Question: in the following sample data , how can i display the abline ( i e the red color line) in legend with y.
my code and data:
'''
x<-c(1990,1991,1992,1993,1994,1995)
y<-c(400,500,465,450,550,555)
df<-data.frame(x,y)
df
plot1<- ggplot(df, aes(x)) +
geom_line(size=0.5,lty="dashed", aes(y=y),color="Blue") +
geom_abline(aes(slope=-0.62,intercept=1670,colour="break"),size=0.9)+
geom_point(aes(y=y,shape="y"),size=4, color="Gray24",fill="Green")
plot1
'''
.
what i got is the below image. i need the red line to be displayed in legend
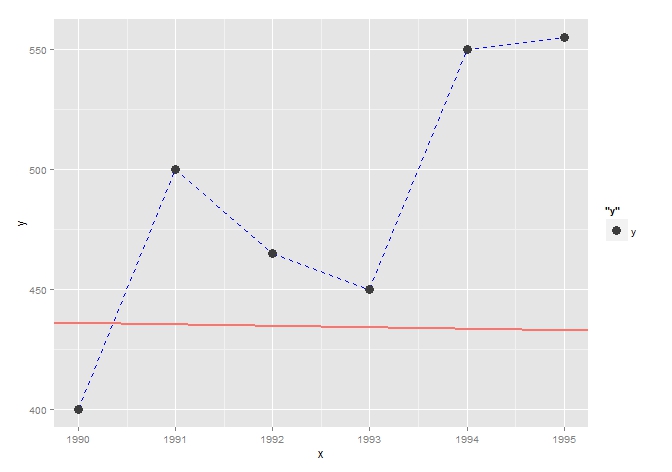
Answer: You can use the 'show_guide=TRUE' argument:
'''
plot1<- ggplot(df, aes(x)) +
geom_line(size=0.5,lty="dashed", aes(y=y),color="Blue") +
geom_abline(aes(slope=-0.62,intercept=1670,colour="break"), size=0.9,show_guide = TRUE)+
geom_point(aes(y=y,shape="y"),size=4, color="Gray24",fill="Green")
'''
You'll probably need to change the labels in the legend, but you should be able to do that with 'theme'.
Edit: To remove the slash from the legend, you can use 'guides' and 'override.aes':
'''
plot1 <- ggplot(df, aes(x, y)) +
geom_point(aes(shape = "y"), size = 4, color = "Gray24", lty = 0) +
geom_line(size = 0.5, lty = "dashed", color = "Blue") +
geom_abline(aes(slope = -0.62, intercept = 1670, colour = "break"), size = 0.9,
show_guide = TRUE) +
guides(shape = guide_legend(override.aes = list(linetype = 0)))
'''